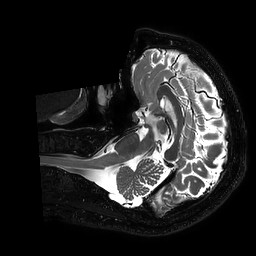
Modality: T2w
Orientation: axial
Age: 40
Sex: male
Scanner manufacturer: philips
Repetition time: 2.5 s
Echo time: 0.331 s